Question: I am currently changing my programming language to C++ from matlab. So I was writing really simple code like below.When I built it I get no error message and in the screen it asks for number but it does not show it. When i try to close it it says the program is still running. I am using my laptop for this and I have just downloaded qt creator. Here I also added a screenshot .
Any idea what is going on here? Thanks a lot :)
'''
#include <iostream>
using namespace std;
int main ()
{
int i;
std::cout << "Please enter an integer value: " << std::endl;
std::cin >> i ;
std::cout << "The value you entered is" << i << std::endl;
std::cout << " and its double is " << i*2 << std::endl;
return 0;
}
'''

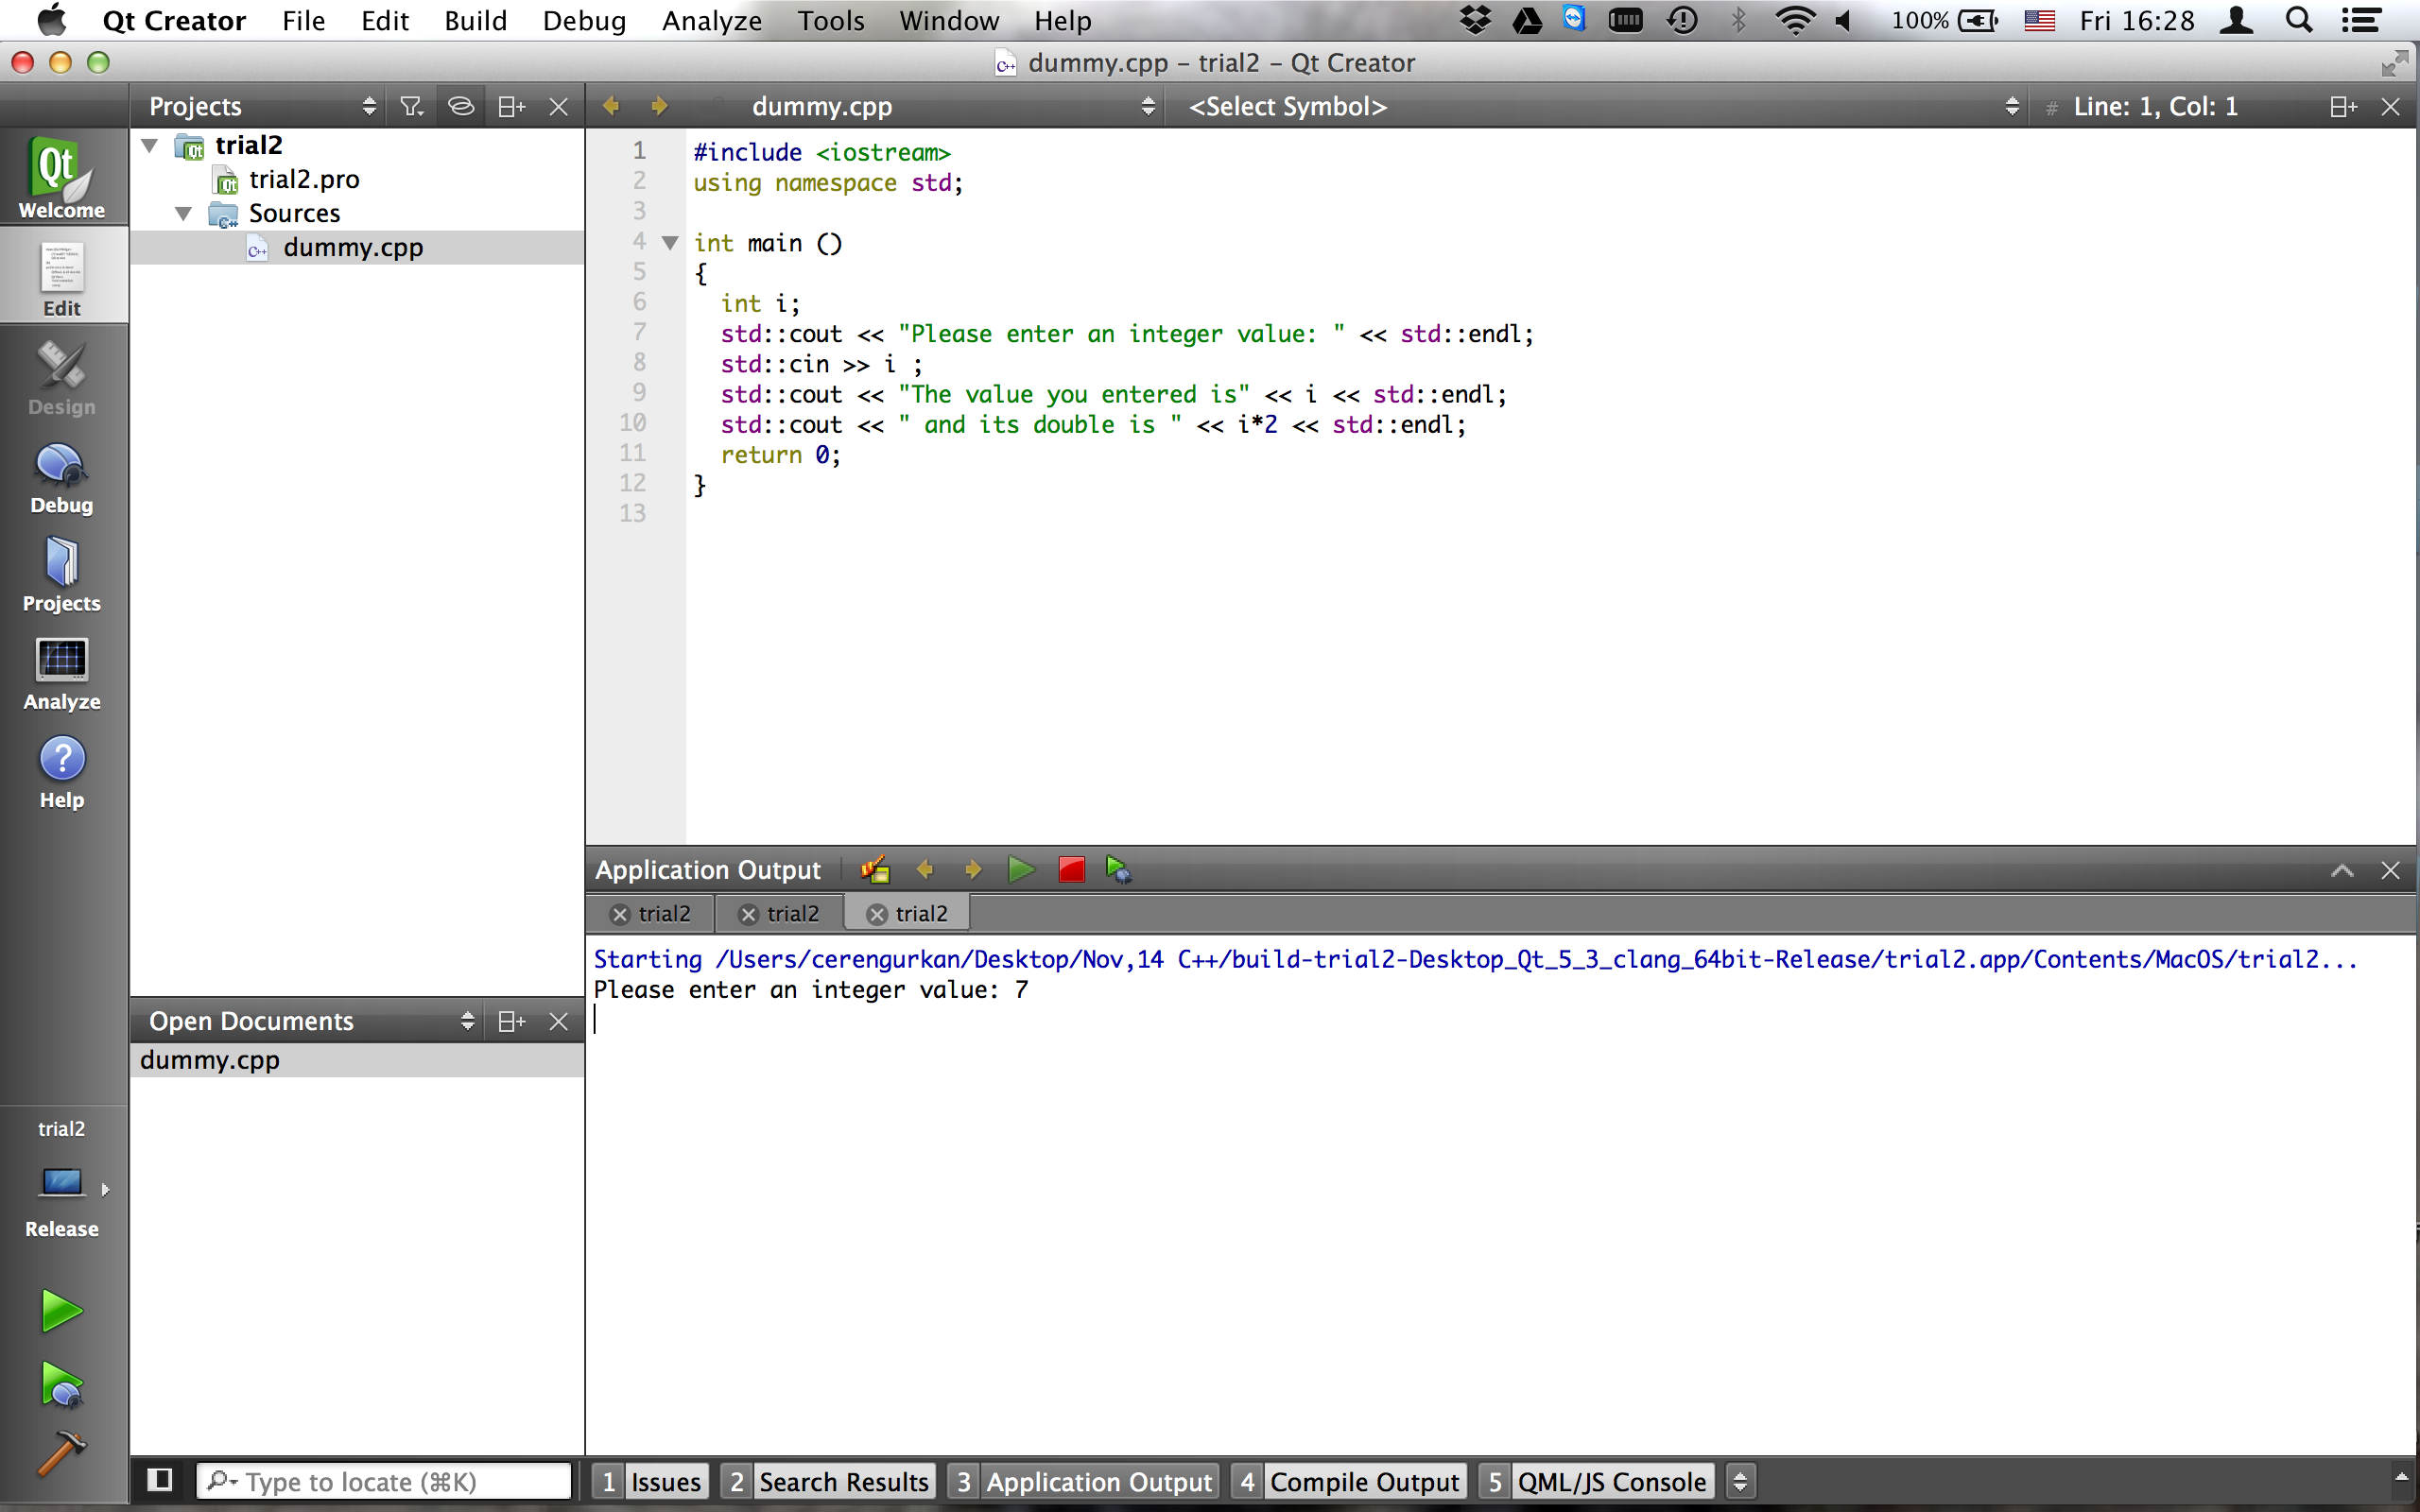
Answer: It seems that the Qt-Creator Application Output window isn't the right place to enter in from the keyboard to 'cin'. <URL>